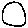
Label: circle